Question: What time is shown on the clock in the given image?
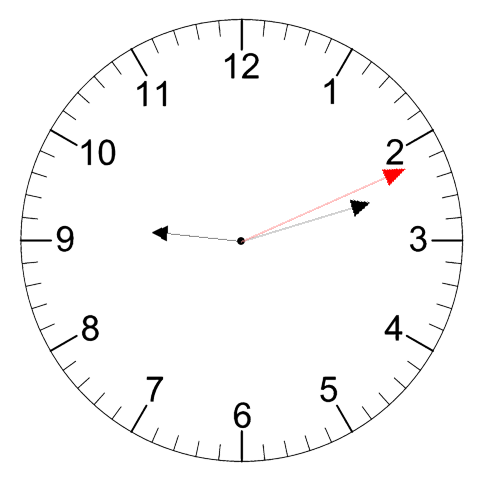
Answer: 09:12:11